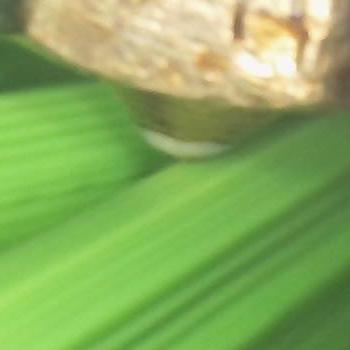
Flow rate: 89%